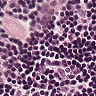
Metastatic tissue present: no